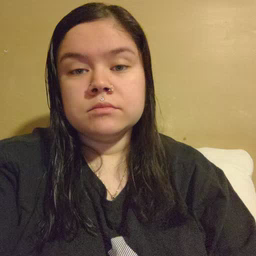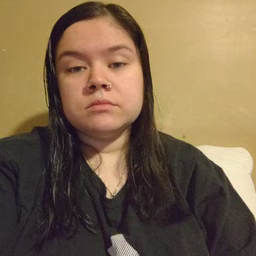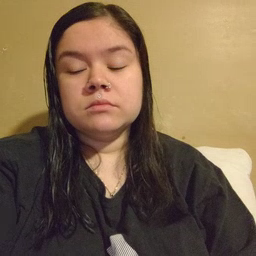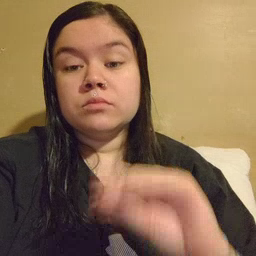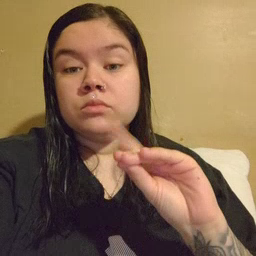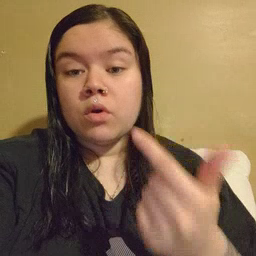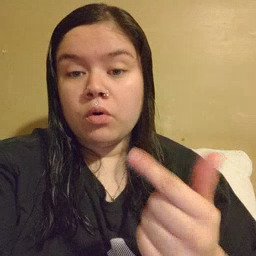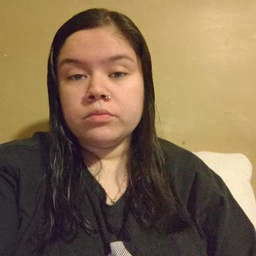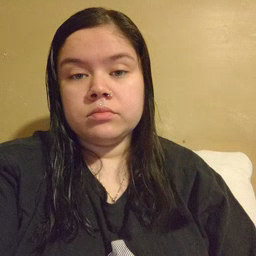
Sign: dog